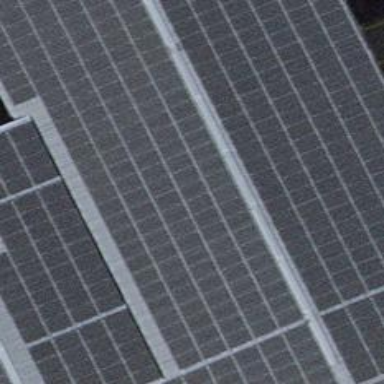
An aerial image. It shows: Solar photovoltaic panel generator placed on roof.